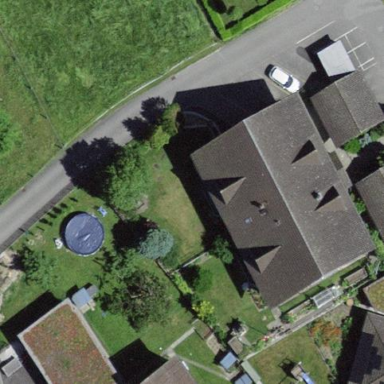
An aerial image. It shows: Residential building.